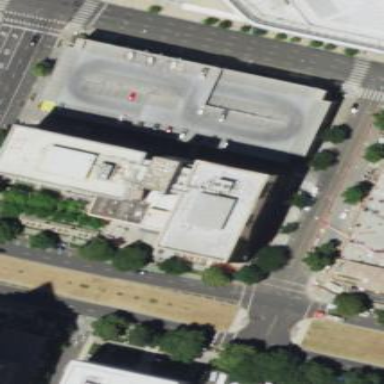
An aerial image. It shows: Office building.